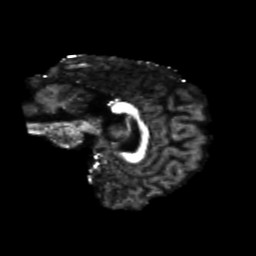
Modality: FA
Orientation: sagittal
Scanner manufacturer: siemens
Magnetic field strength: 3 T
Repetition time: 4.16 s
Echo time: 0.0806 s